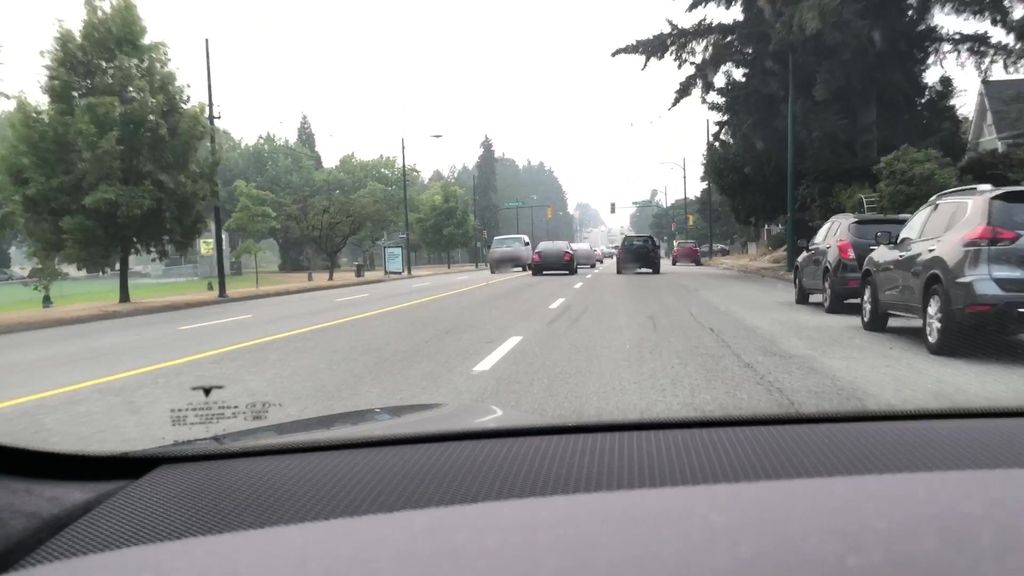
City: vancouver